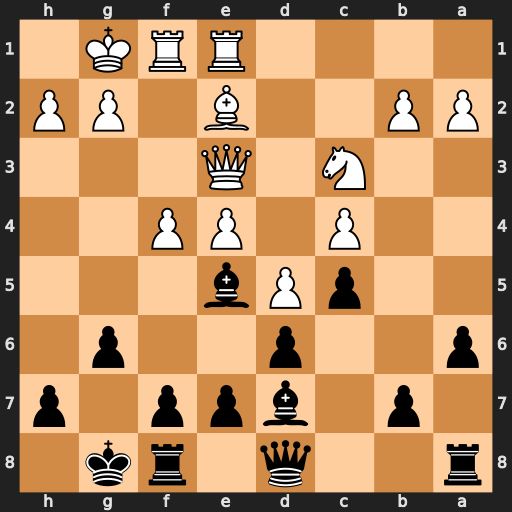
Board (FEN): r2q1rk1/1p1bpp1p/p2p2p1/2pPb3/2P1PP2/2N1Q3/PP2B1PP/4RRK1
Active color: b
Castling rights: -
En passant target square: -
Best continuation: Bd4